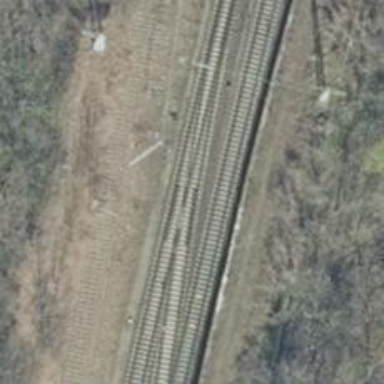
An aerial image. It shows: Railway track with contact line for electrification.